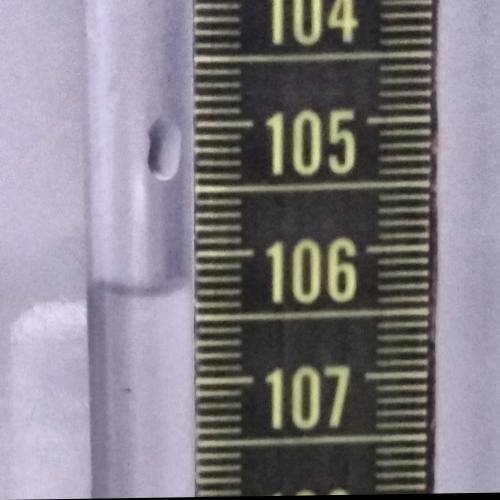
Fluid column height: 106.3 cm